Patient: sex M, age 45
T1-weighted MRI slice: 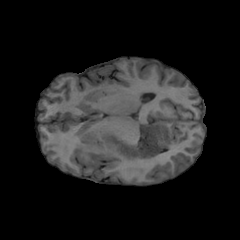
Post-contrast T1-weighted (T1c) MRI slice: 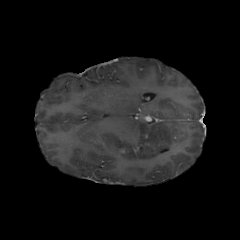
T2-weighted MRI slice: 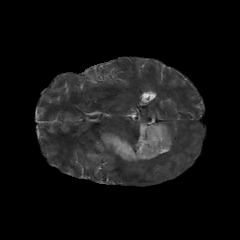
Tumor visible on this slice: yes
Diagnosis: Astrocytoma, IDH-mutant
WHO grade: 2